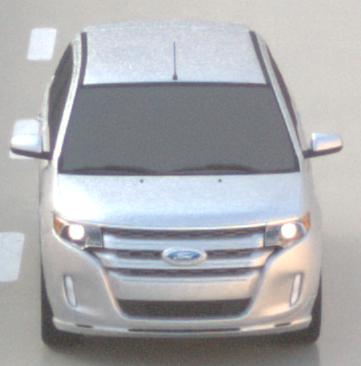
Make: Ford
Model: Edge
Detailed model: Gen. 1 Facelift
Model produced from: 2010
Model produced until: 2015
Doors: 5
Color: white
Road condition: wet road
Daytime: sunrise or sunset
Contrast: low contrast